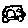
Label: car